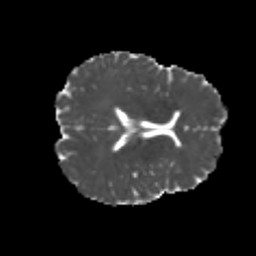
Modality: MD
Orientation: axial
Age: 20
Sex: female
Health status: healthy
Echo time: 0.074 s